【题型】解答题　【知识点】平面几何　【难度】easy
已知：如图, 在 $\triangle ABC$ 中, $\angle C = 90^\circ$, 延长 $CB$ 至点 $D$, 使得 $DB = CB$, 过点 $A$、$D$ 分别作 $AE // BC$, $DE // BA$, $AE$ 与 $DE$ 相交于点 $E$, 连接 $BE$。

(1) 求证：$BE \perp CD$；

(2) 连接 $AD$ 交 $BE$ 于点 $F$, 连接 $CE$ 交 $AD$ 于点 $G$。如果 $\angle FBA = \angle ADB$, 求证：$AG = \frac{\sqrt{2}}{3} AB$。
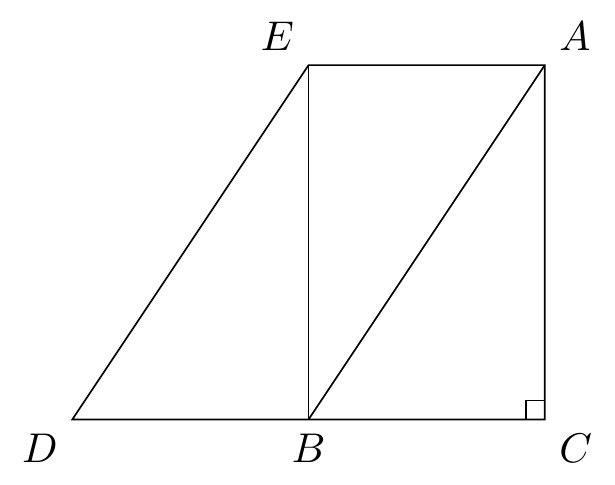
【解答】
解：(1)证明：$\because AE // BD$, $DE // BA$,

$\therefore$ 四边形 $AEDB$ 是平行四边形,

$\therefore AE = BD$,

$\because BD = CB$,

$\therefore AE = CB$,

又 $\because AE // BD$, 点 $D$ 在 $CB$ 的延长线上,

$\therefore AE // CB$,

$\therefore$ 四边形 $AEBC$ 是平行四边形,

又 $\because \angle C = 90^\circ$,

$\therefore$ 四边形 $AEBC$ 是矩形,

$\therefore BE \perp CD$；

(2)证明：如图, $\because$ 四边形 $AEDB$ 是平行四边形,

$\therefore$ $EF = BF$, $AF = DF$,

设 $EF = BF = a$,

$\therefore$ $\angle FBA = \angle ADB$,

$\therefore$ $\tan \angle FBA = \tan \angle ADB$,

$\therefore$ $\frac{AE}{BE} = \frac{BF}{BD}$,

$\therefore$ $AE = BD$,

$\therefore$ $AE^2 = 2a^2$,

$\therefore$ $AE = \sqrt{2}a$,

$\therefore$ $BD = BC = AE = \sqrt{2}a$,

$\therefore$ $AE // CD$,

$\therefore$ $\triangle AEG \sim \triangle DCG$,

$\therefore$ $\frac{AE}{CD} = \frac{AG}{DG} = \frac{1}{2}$,

在 $Rt\triangle DBF$ 中,

$DF = \sqrt{a^2 + (\sqrt{2}a)^2} = \sqrt{3}a$,

$\therefore$ $AD = 2\sqrt{3}a$,

$\therefore$ $AG = \frac{2\sqrt{3}a}{3}$,

在 $Rt\triangle ABC$ 中,

$AB = \sqrt{(2a)^2 + (\sqrt{2}a)^2} = \sqrt{6}a$,

$\therefore$ $\frac{AG}{AB} = \frac{\frac{2\sqrt{3}a}{3}}{\sqrt{6}a} = \frac{\sqrt{2}}{3}$,

$\therefore$ $AG = \frac{\sqrt{2}}{3}AB$。
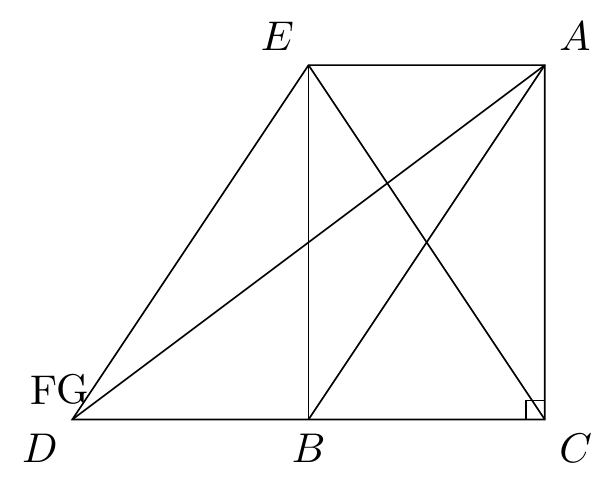